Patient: sex F, age 56
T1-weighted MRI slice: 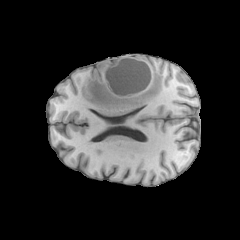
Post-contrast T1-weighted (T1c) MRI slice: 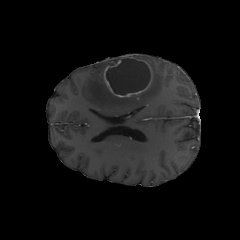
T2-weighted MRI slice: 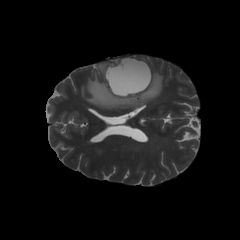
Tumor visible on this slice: yes
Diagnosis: Glioblastoma, IDH-wildtype
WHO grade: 4